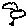
Label: bird